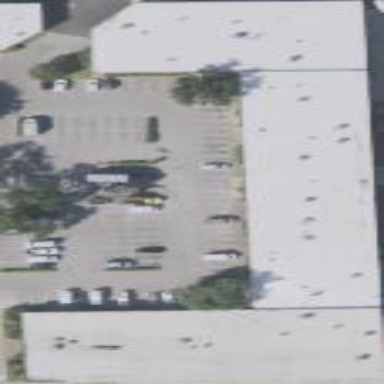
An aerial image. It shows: Office building.